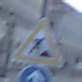
Verkehrszeichen: Arbeitsstelle
Zusatzzeichen unten: VorgeschriebeneFahrtrichtungGeradeaus
Umgebung: Outdoor, Urban
Tageszeit: Dawn
Wetter: Clear
Licht: Natural
Jahreszeit: NotSpecified
Kontrast: LowContrast